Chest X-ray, AP view. Patient: 49 years old, sex F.
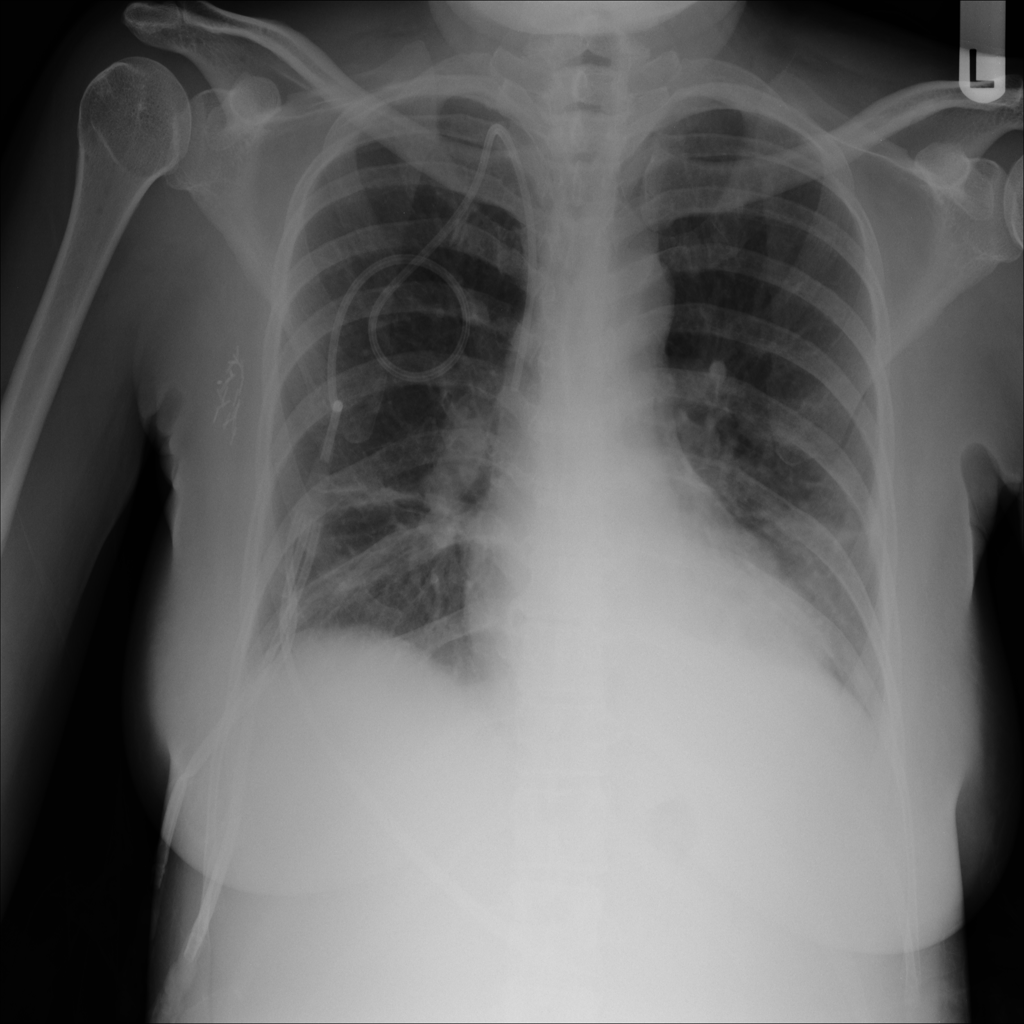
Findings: Atelectasis, Infiltration